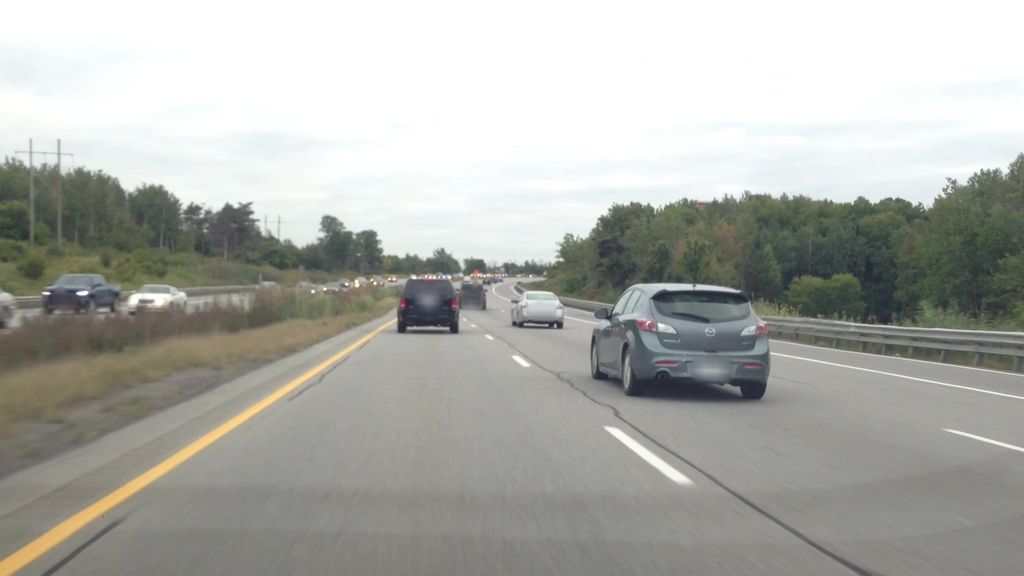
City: ottawa-gatineau